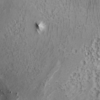
Label: not_dusty